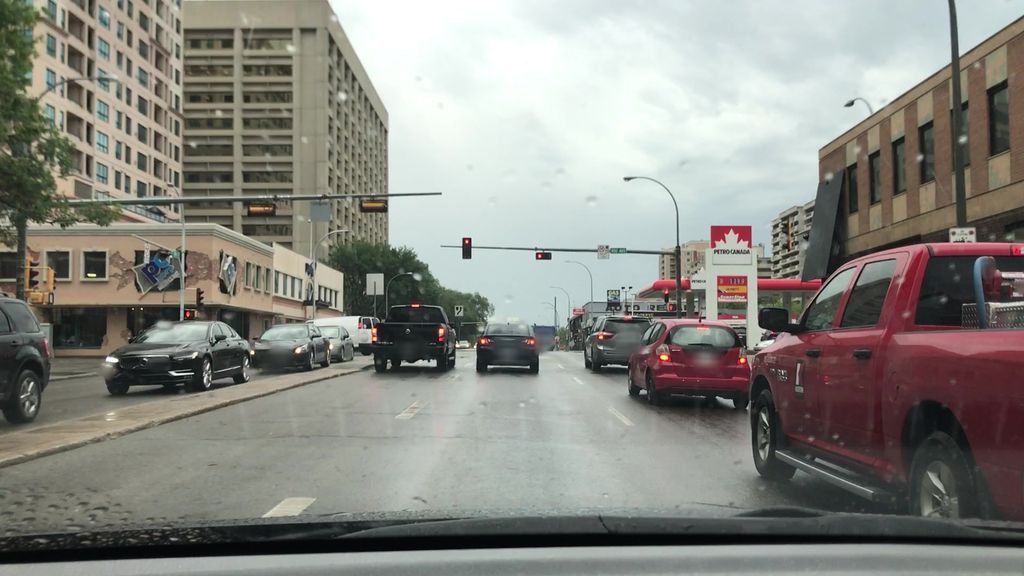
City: edmonton